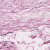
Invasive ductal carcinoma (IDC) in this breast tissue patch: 0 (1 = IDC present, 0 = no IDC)